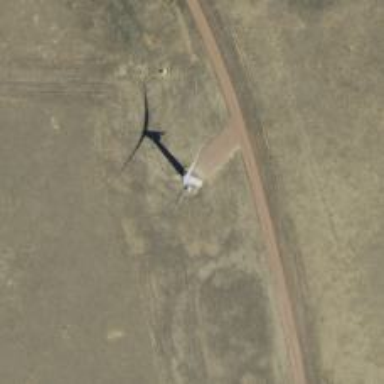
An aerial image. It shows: Wind generator in the form of horizontal axis wind turbine.